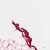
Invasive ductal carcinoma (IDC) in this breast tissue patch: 0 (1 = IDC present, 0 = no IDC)